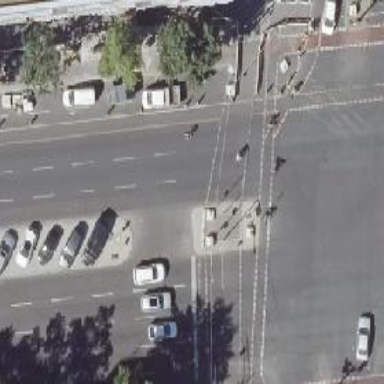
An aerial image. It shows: Footway that serves as traffic island.